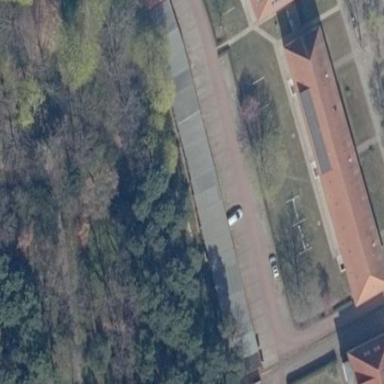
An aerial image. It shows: Group of garages.